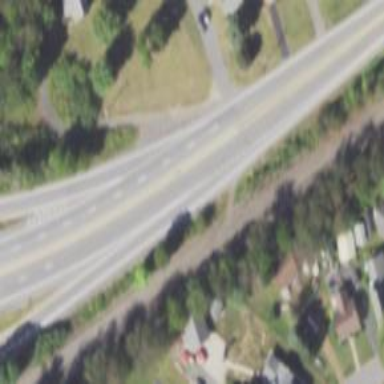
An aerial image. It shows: Asphalt road classified as primary highway with expressway characteristics.